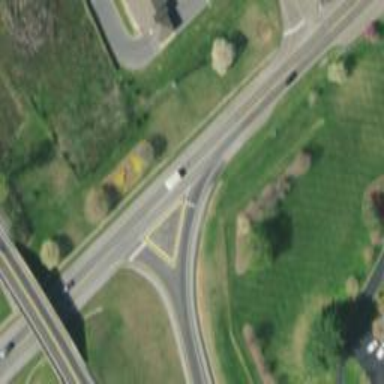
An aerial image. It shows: Secondary link road.